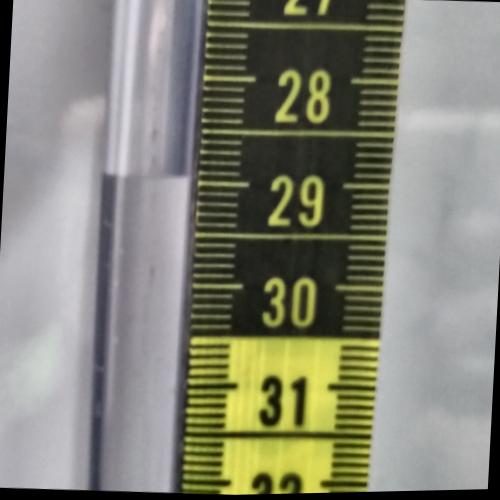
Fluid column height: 28.9 cm